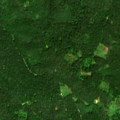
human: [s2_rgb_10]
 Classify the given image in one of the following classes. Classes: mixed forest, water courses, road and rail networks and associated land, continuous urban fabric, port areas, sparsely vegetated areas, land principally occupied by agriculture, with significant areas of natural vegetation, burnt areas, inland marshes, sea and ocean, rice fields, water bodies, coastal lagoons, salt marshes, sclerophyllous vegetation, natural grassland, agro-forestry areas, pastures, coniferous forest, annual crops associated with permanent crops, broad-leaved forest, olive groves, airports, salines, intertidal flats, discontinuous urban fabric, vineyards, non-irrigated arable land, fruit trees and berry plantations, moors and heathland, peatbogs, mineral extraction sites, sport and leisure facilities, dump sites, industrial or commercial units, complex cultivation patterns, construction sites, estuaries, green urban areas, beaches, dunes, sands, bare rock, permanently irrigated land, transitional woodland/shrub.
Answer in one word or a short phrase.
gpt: coniferous forest